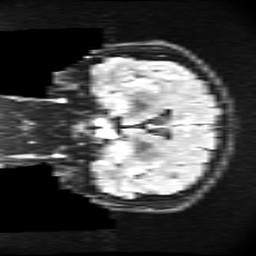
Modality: FLAIR
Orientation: coronal
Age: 29
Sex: male
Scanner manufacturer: ge
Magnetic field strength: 3 T
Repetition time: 11 s
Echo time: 0.1497 s